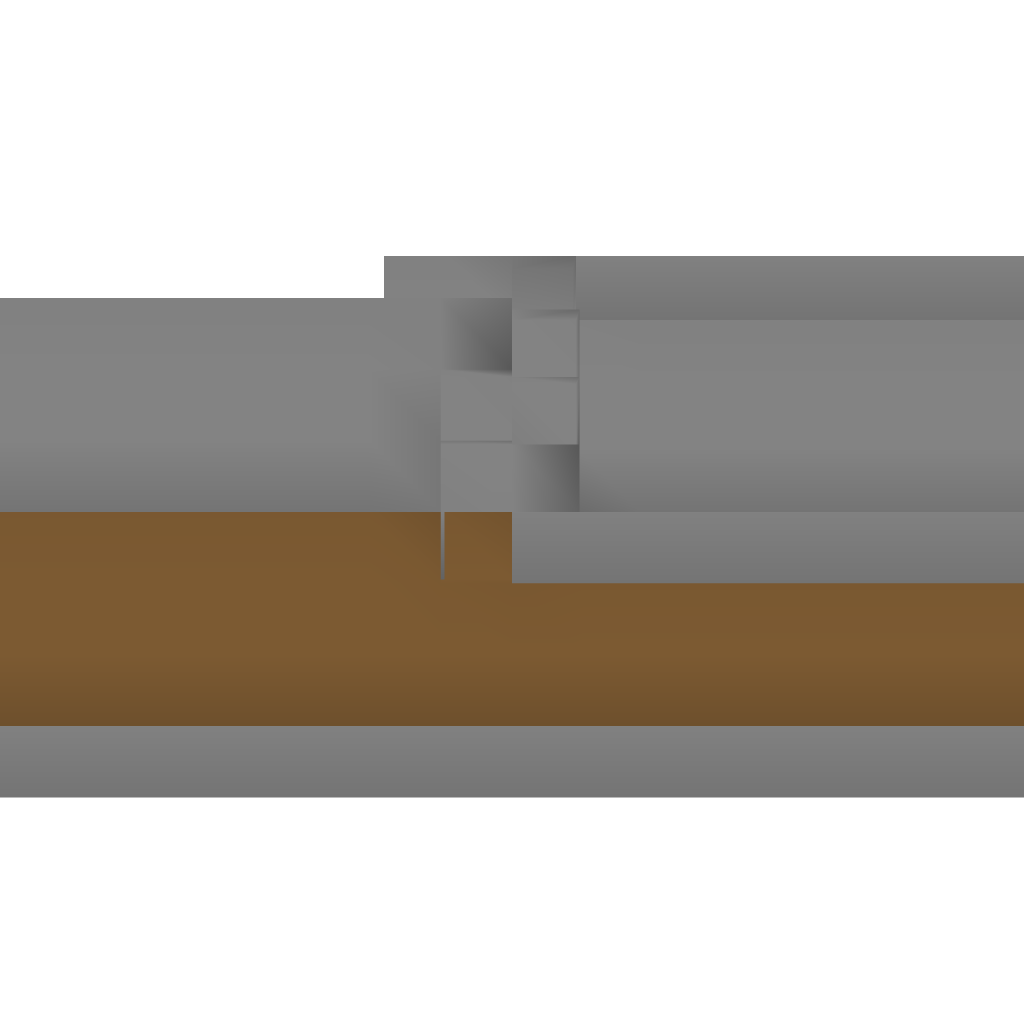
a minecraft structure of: Door with security bad low quality